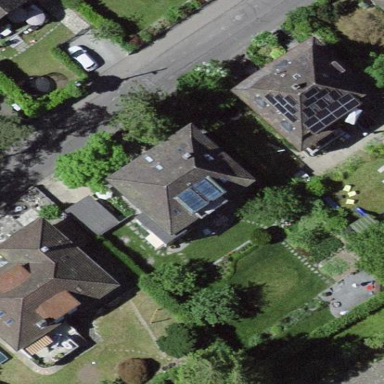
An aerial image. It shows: Detached building with hipped roof.